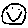
Label: smiley face